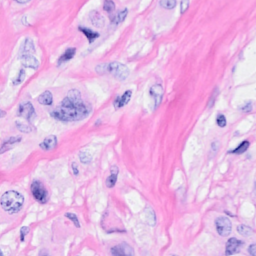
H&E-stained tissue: Breast